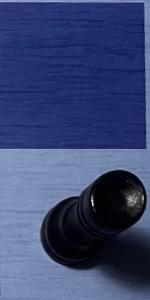
Label: Rook_Black